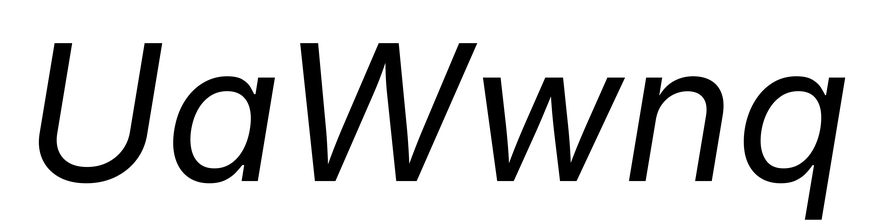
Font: Inter-Italic_Italic